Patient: sex M, age 63
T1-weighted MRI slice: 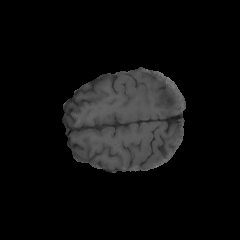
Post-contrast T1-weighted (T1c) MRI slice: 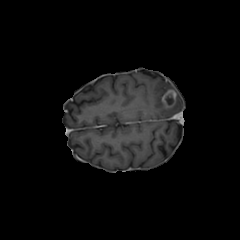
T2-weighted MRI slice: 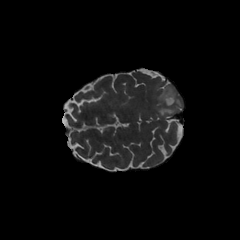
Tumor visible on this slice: yes
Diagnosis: Glioblastoma, IDH-wildtype
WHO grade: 4